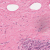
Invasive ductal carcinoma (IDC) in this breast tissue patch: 0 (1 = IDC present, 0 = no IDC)